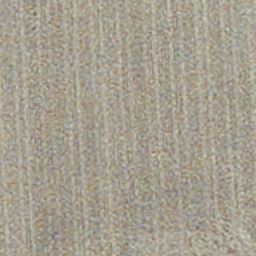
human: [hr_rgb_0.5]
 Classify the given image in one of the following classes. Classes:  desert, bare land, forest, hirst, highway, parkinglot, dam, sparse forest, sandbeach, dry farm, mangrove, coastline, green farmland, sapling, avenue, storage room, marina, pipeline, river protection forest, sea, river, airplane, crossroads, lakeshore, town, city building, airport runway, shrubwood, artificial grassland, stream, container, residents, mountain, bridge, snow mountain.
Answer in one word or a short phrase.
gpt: dry farm